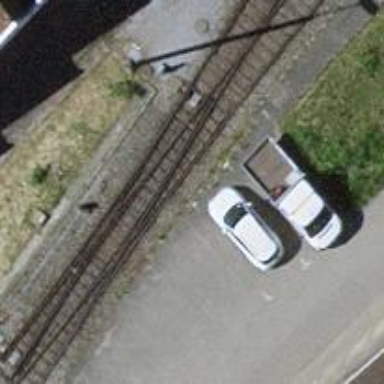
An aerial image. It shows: Railway switch.